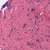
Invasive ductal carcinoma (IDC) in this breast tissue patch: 1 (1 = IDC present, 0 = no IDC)